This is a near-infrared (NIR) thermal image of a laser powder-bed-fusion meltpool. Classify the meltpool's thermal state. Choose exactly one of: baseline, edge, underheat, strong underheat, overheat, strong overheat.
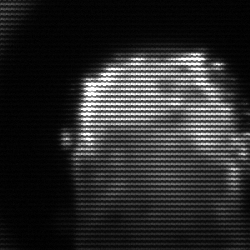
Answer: baseline